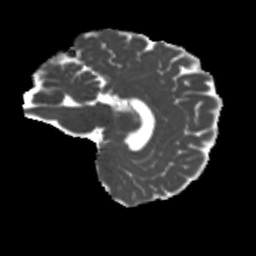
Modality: MD
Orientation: sagittal
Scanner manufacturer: siemens
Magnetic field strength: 3 T
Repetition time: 4 s
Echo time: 0.0594 s